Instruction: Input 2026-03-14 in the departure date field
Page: home
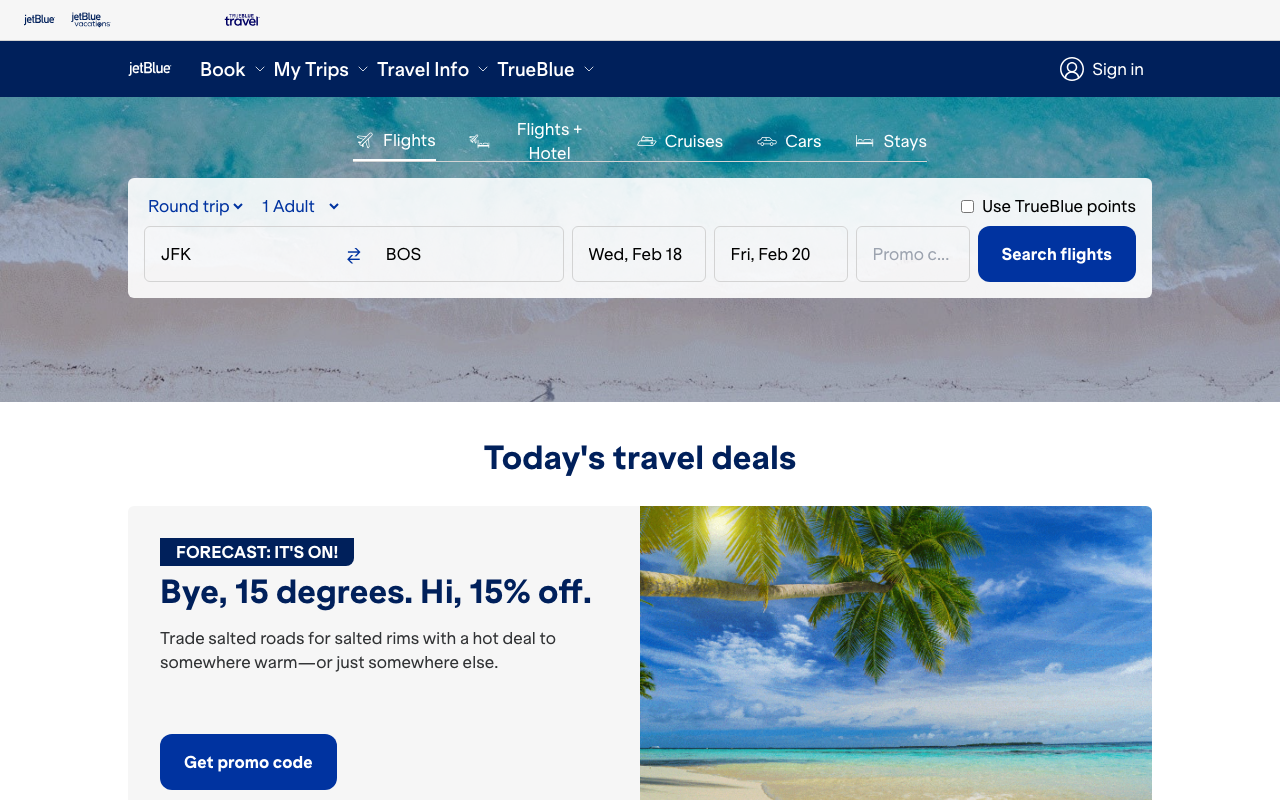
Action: type